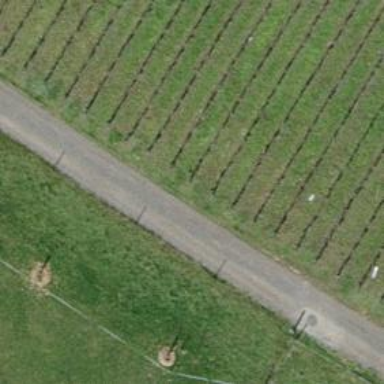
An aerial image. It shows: Gravel track with grade2 quality.